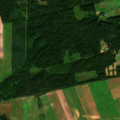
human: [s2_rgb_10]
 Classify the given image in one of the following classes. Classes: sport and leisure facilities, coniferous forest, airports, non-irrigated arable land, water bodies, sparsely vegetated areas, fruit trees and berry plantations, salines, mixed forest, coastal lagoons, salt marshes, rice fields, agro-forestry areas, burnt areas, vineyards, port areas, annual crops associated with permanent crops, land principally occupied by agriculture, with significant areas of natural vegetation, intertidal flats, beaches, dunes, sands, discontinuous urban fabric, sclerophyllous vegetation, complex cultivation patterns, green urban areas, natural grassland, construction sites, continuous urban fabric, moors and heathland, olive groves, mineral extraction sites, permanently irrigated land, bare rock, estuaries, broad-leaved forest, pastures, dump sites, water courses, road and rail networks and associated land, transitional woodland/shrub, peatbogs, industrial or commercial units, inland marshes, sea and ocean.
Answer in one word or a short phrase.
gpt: non-irrigated arable land, pastures, coniferous forest